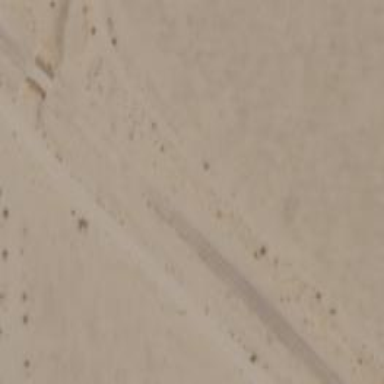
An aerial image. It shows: Abandoned railway.